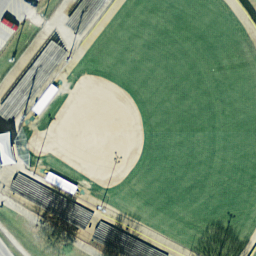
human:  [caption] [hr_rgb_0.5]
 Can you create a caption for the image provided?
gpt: An old baseball diamond with sands and grass .

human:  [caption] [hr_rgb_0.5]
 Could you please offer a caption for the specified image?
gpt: It is a small baseball diamond .

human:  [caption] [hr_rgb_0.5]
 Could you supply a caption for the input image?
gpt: It is an old baseball diamond with sands and grass .

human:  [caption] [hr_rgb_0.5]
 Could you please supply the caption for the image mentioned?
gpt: This is an old baseball diamond .

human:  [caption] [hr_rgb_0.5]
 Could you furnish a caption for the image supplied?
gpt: An old baseball diamond with sands and grass .